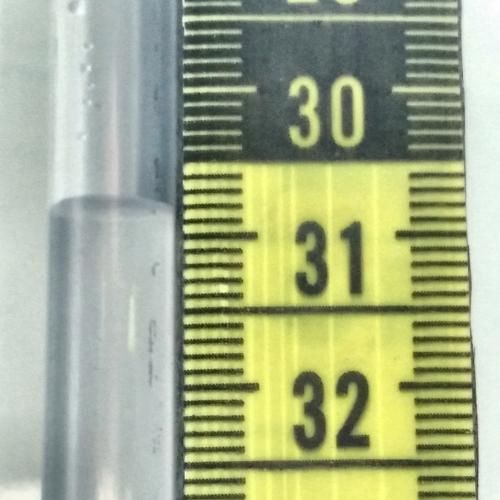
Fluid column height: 30.8 cm